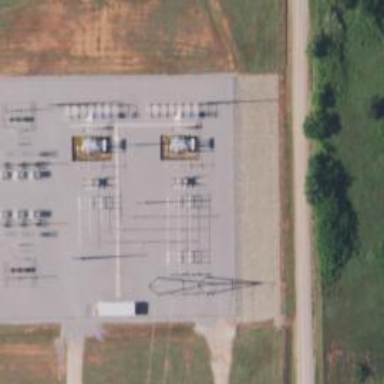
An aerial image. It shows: Power substation dedicated to generation.